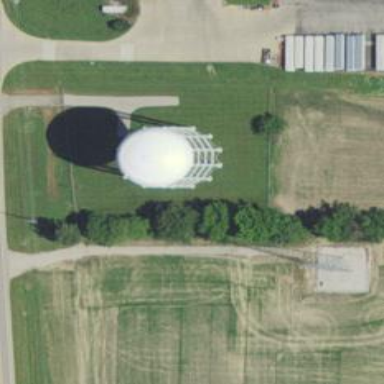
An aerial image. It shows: Water tower that is man-made.